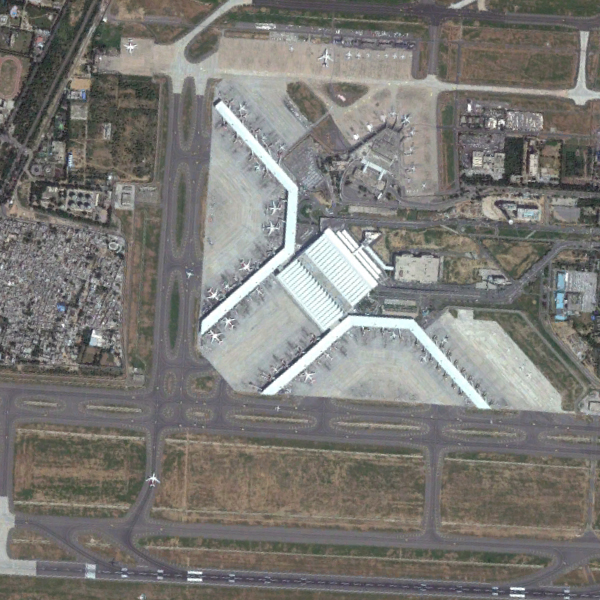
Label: Airport